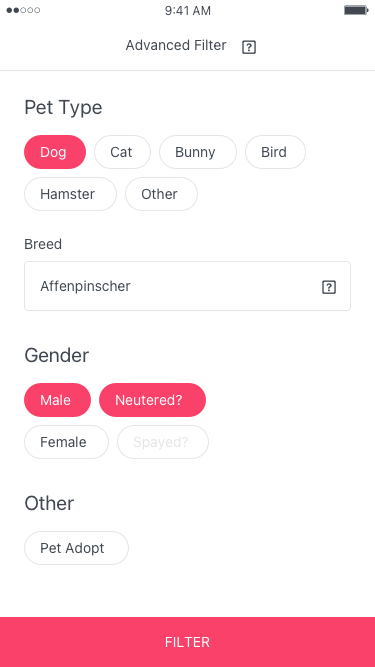
Text in this UI design:
Pet Type
Gender
Spayed?
Other